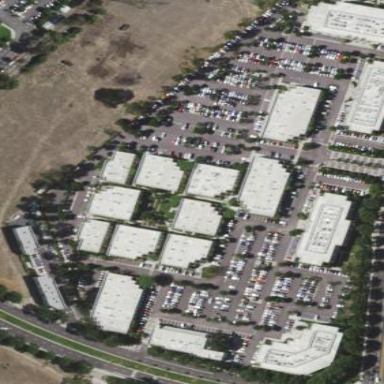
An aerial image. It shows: Commercial area.